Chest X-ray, AP view. Patient: 48 years old, sex M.
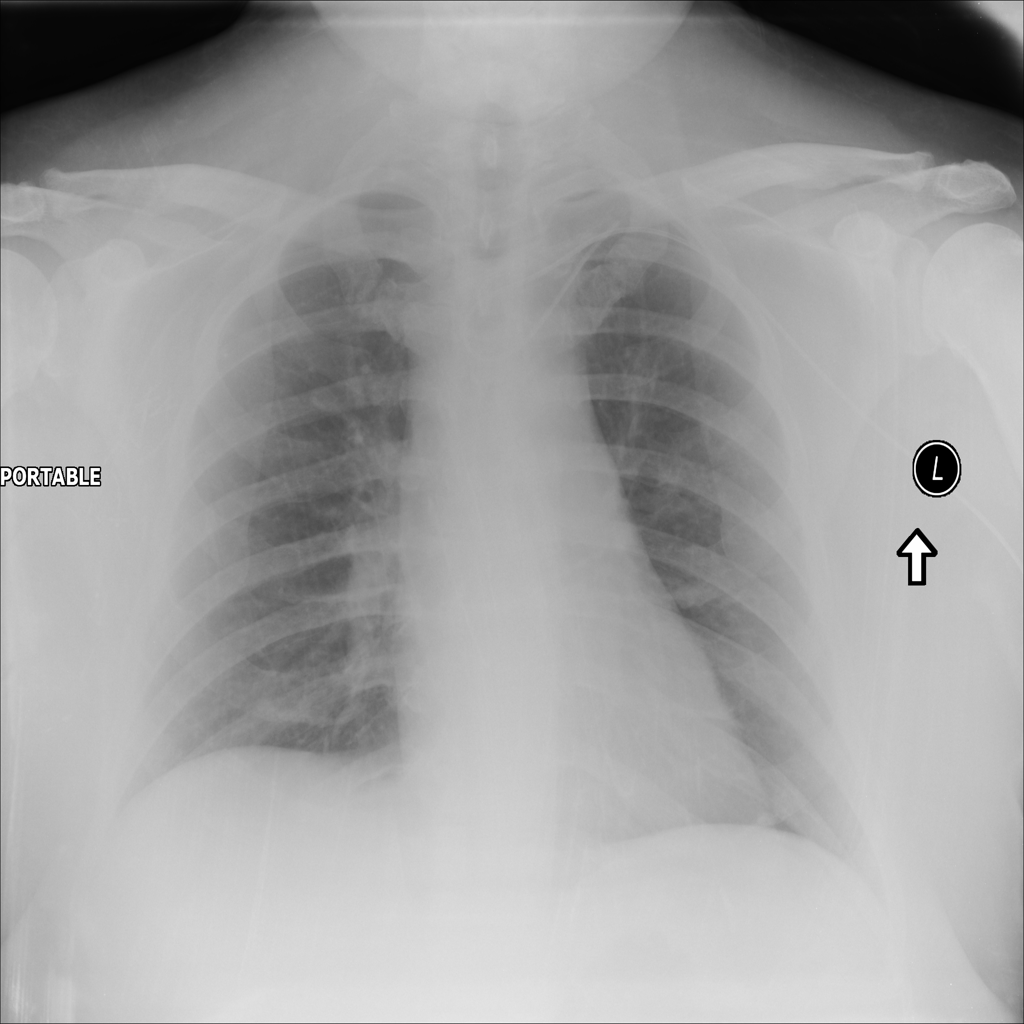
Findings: No Finding